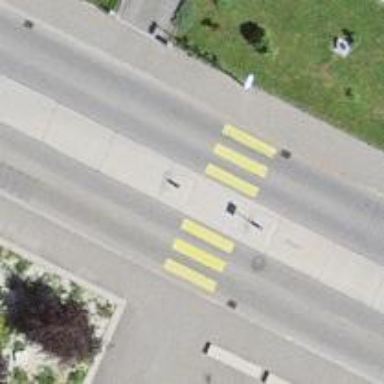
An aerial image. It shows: Marked crossing on the road.